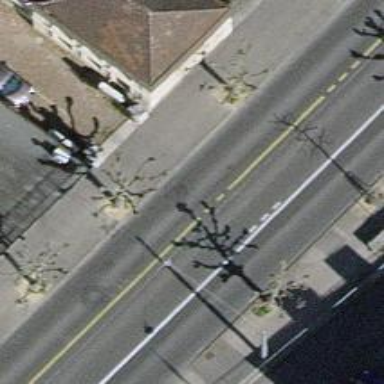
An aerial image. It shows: Avenue of trees.